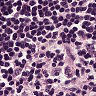
Metastatic tissue present: no